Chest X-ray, PA view. Patient: 58 years old, sex M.
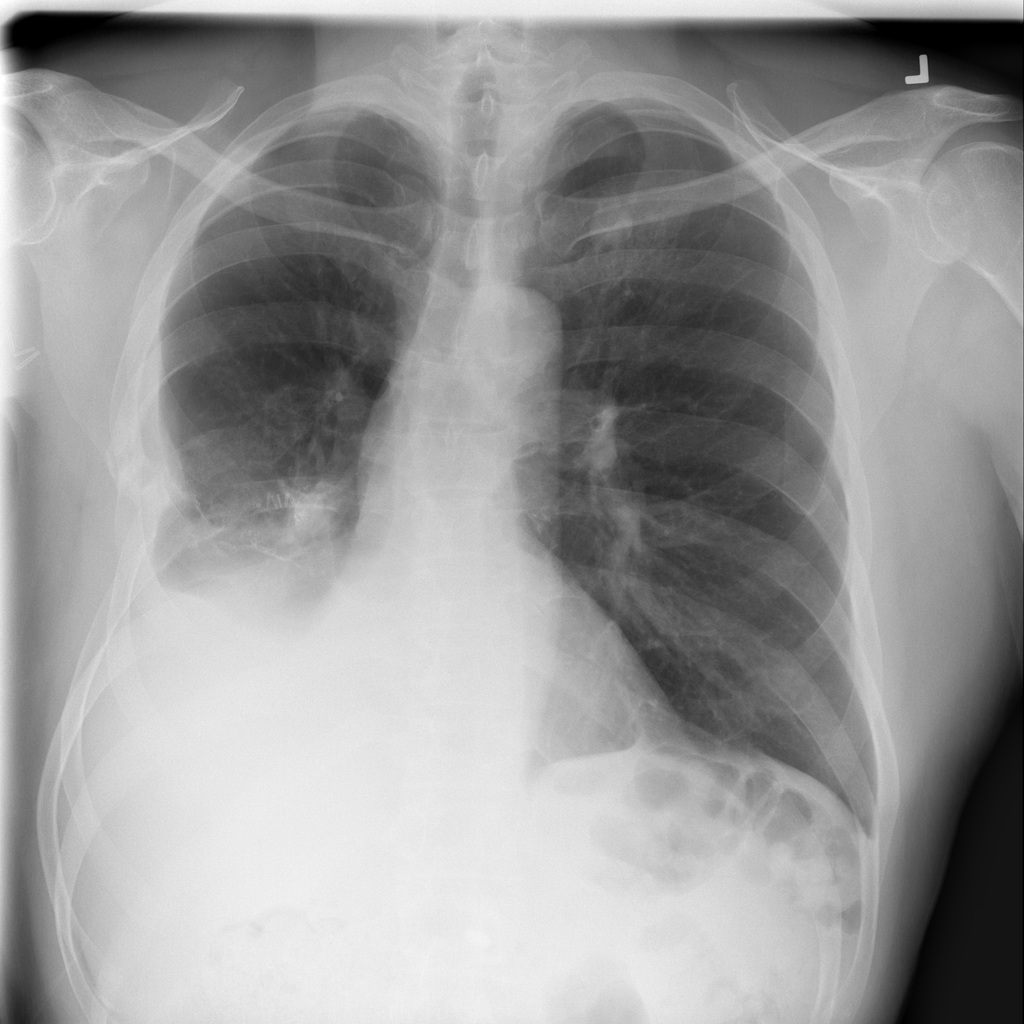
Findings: Infiltration, Nodule